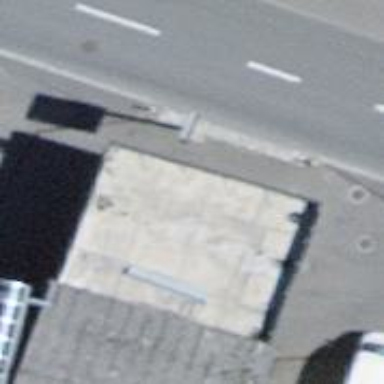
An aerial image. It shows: Fuel station.